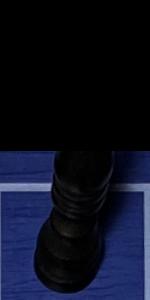
Label: Bishop_Black